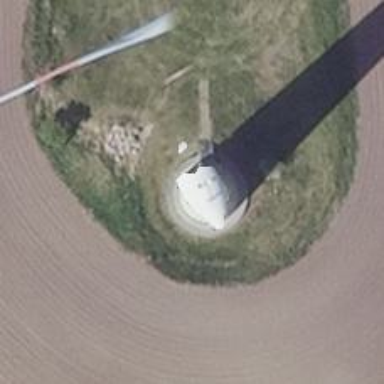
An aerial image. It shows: Wind generator powered by horizontal axis wind turbine.